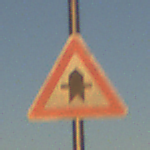
Verkehrszeichen: Vorfahrt
Umgebung: Outdoor, Nature
Tageszeit: SunriseSunset
Wetter: Clear
Licht: Natural
Jahreszeit: NotSpecified
Kontrast: HighContrast